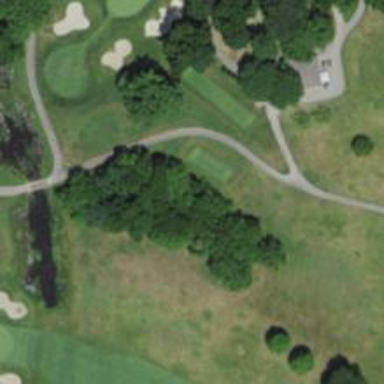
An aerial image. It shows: Service road used as golf cart path.